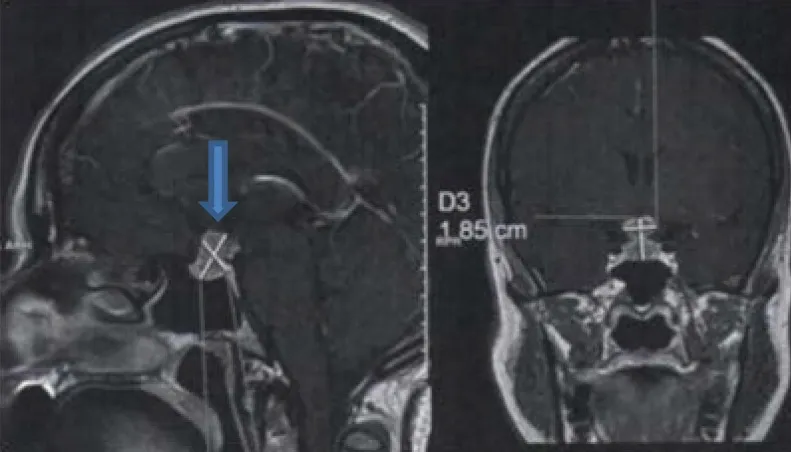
Case 3. Magnetic resonance image of the pituitary gland before chemotherapy.
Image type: radiology (mri)